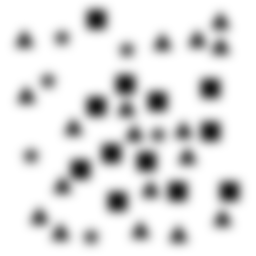
Squares: 12
Triangles: 18
Stars: 6
Total shapes: 36